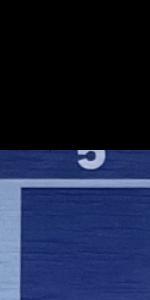
Label: Empty